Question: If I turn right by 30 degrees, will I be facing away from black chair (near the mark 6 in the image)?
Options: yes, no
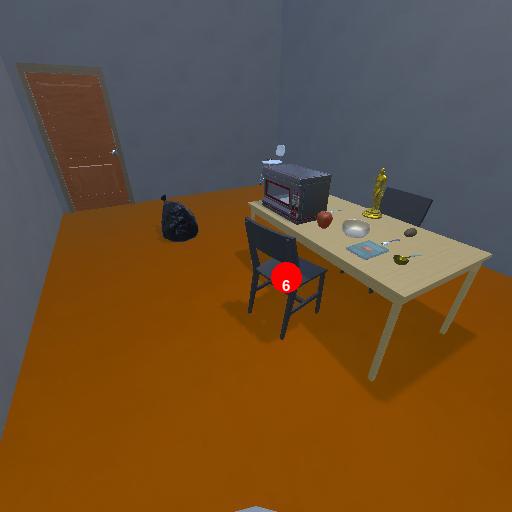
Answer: yes